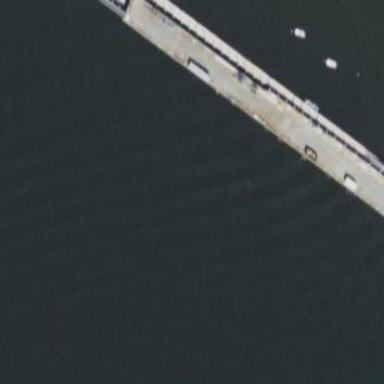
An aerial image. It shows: Dock by the waterway.